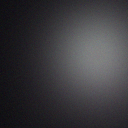
Screen state: off